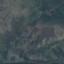
Land use / land cover: HerbaceousVegetation